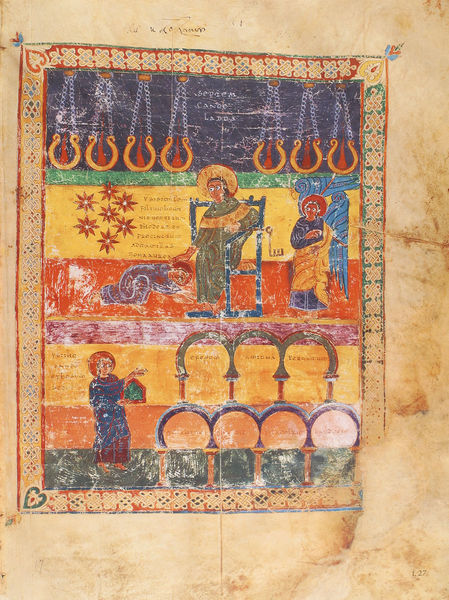
Titel: Beatus-Manuskript
Künstler: Magius
Institution: New York, Pierpont Morgan Library
Schlagwörter: blau, flügel, mann, gelb, blumen, braun, bunt, lampen, männer, stuhl, stühle, säulen, zeichnung, haus, rot, malerei, muster, ornament, alt, bibel, rahmen, brücke, geistlicher, gold, engel, schrift, papier, modell, bogen, lila, rand, figuren, bischof, könig, papst, thron, streifen, knie, bögen, tusche, buch, stern, druck, sterne, illustration, text, ketten, knien, herrscher, beten, ecken, pergament, heiligenschein, mittelalter, priester, segen, segnung, heiliger, herz, heilige, kirchlich, harfe, heilig, anbetung, bauen, ägypten, architekt, hufeisen, apostel, buchmalerei, alexander, beter, säulenbogen, gelbg, malereu, beten#+, alexanderroman, #alt, gelb orange blau